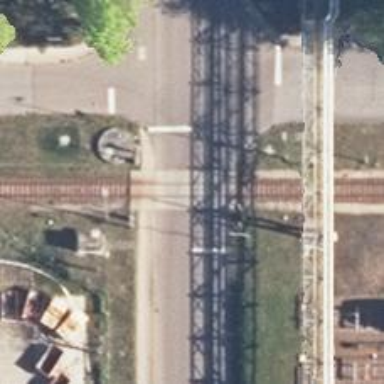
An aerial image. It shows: Level crossing along the railway.